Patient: sex M, age 72
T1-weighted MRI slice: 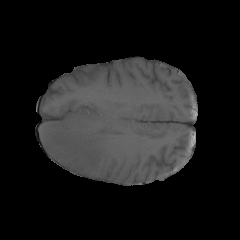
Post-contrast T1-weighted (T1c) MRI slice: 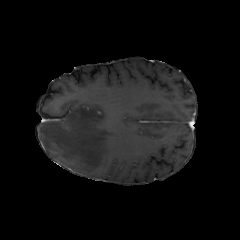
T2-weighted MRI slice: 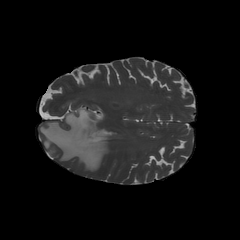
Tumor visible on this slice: yes
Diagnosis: Glioblastoma, IDH-wildtype
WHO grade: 4